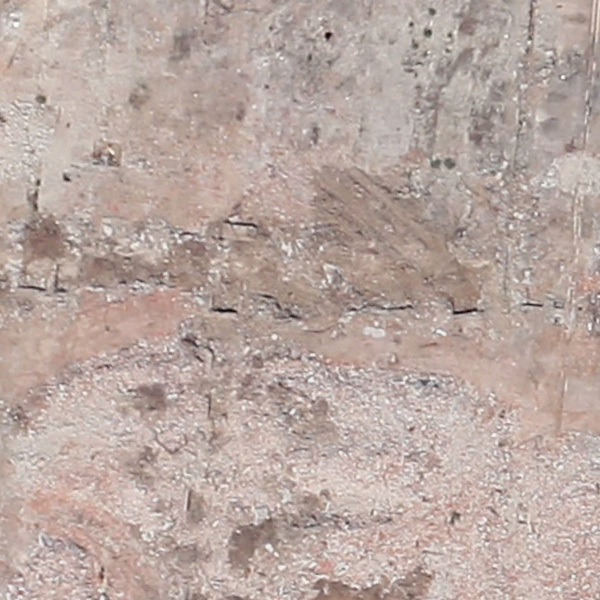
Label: BareLand